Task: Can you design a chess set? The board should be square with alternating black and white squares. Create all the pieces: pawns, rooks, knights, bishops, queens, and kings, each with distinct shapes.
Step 4873:
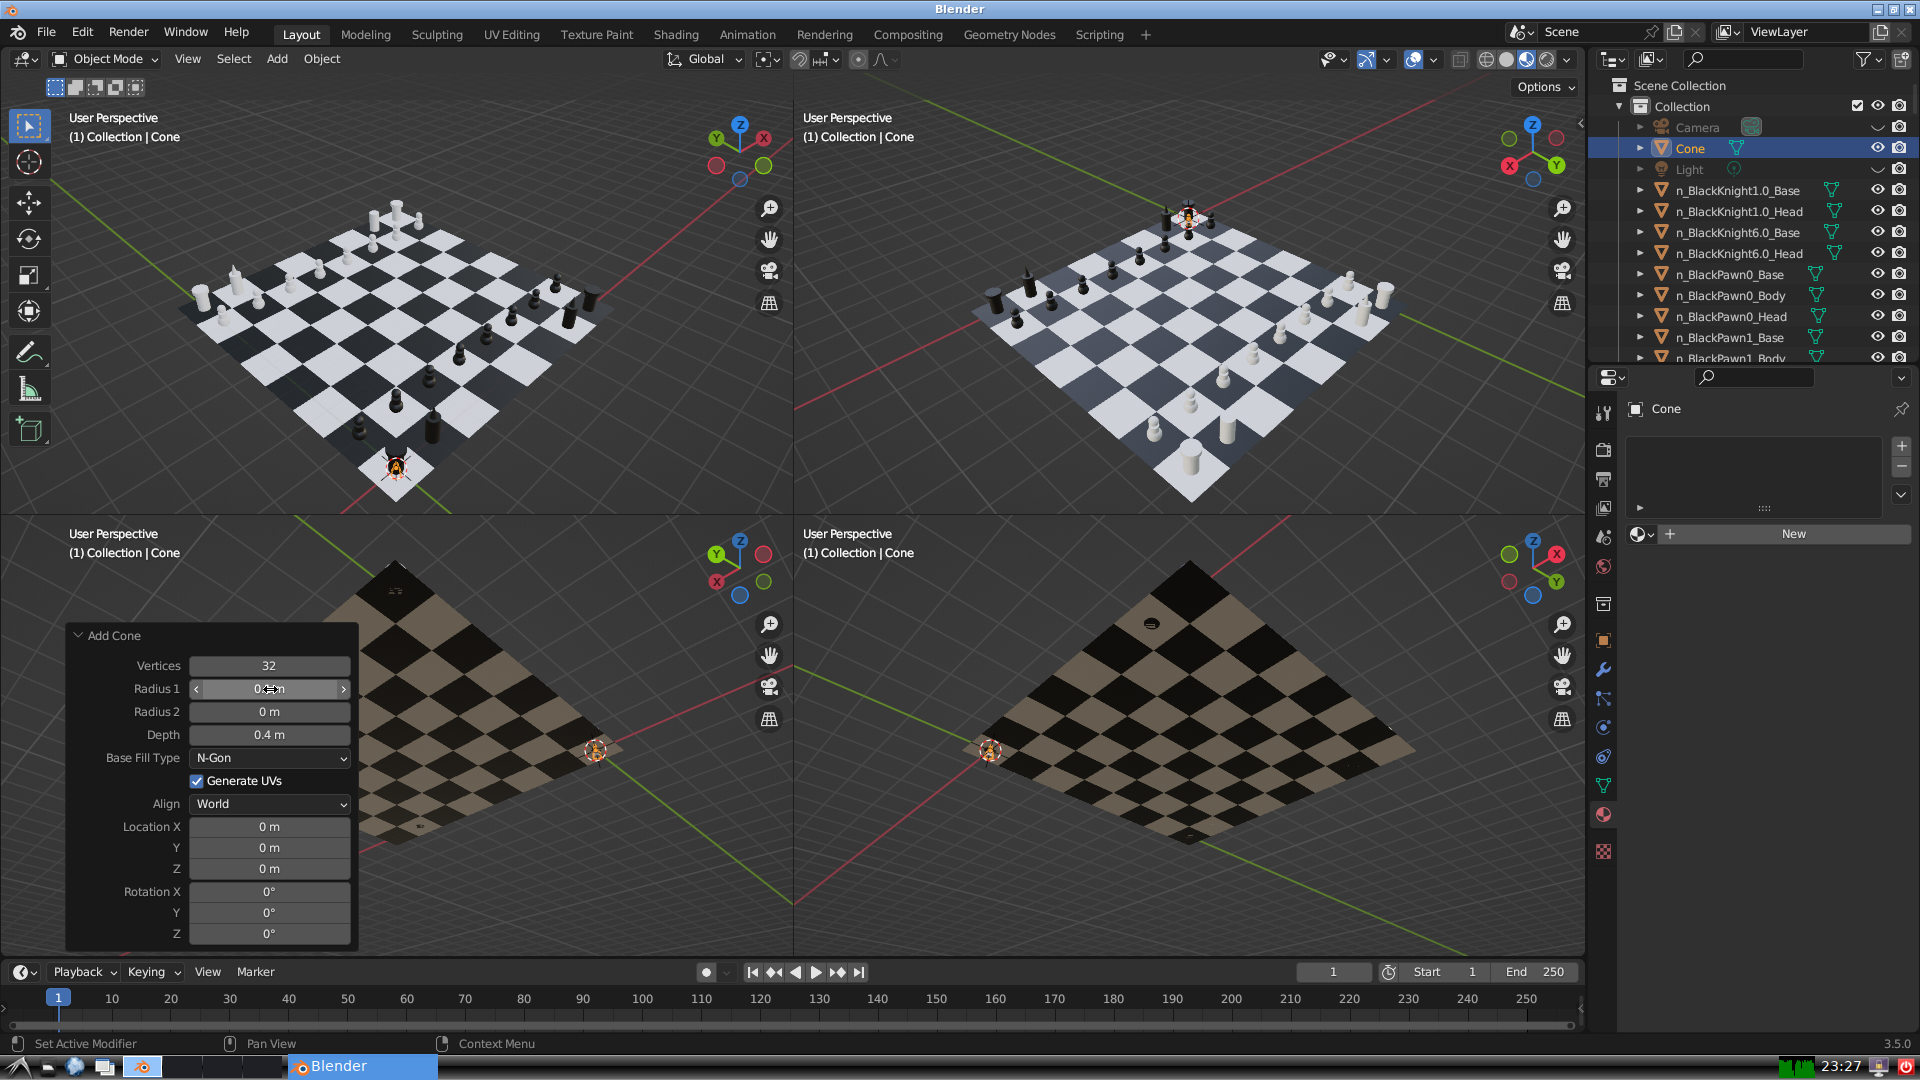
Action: {"mouse_move": [270, 735]}